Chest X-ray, AP view. Patient: 58 years old, sex M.
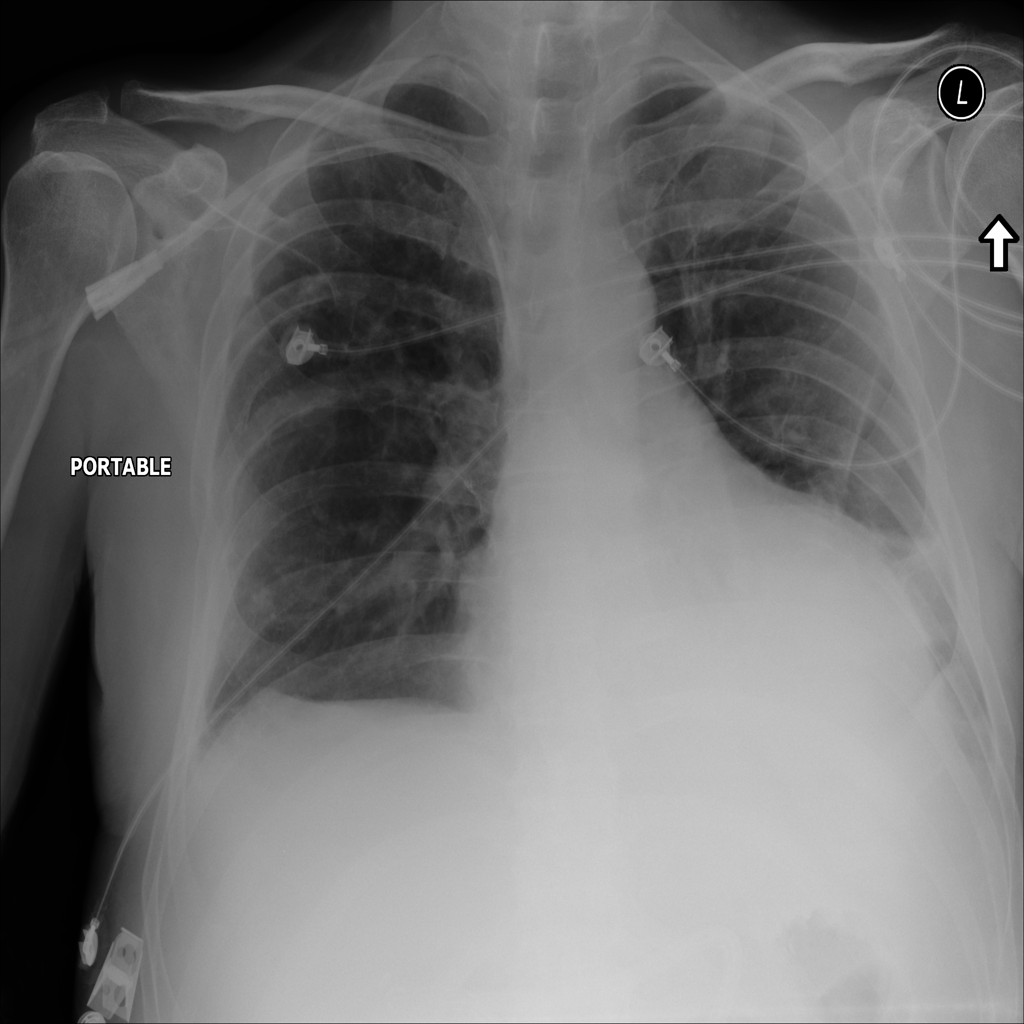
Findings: Edema, Effusion